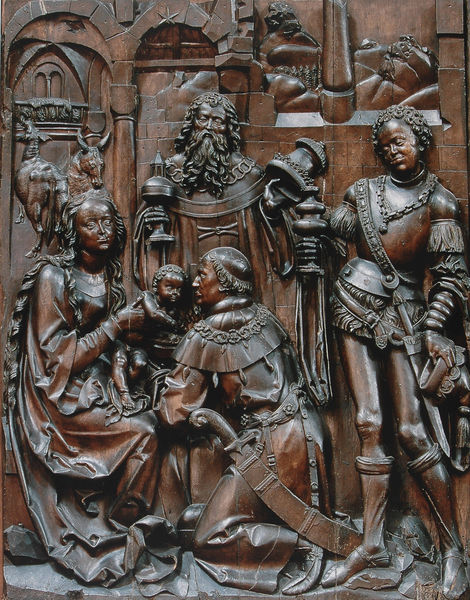
Titel: Hochaltar aus der Karmeliterkirche Maria Himmelfahrt in Nürnberg, linker Flügel (Detail)
Künstler: Veit Stoß
Standort: Bamberg
Institution: Dom
Schlagwörter: mann, menschen, stadt, braun, frau, holz, männer, säule, säulen, tier, bart, wand, bibel, diener, falten, kleidung, steine, vollbart, haare, kelch, sitzend, stehend, kind, mutter, locken, mittelscheitel, esel, pferd, engel, skulptur, beine, relief, taille, bogen, kette, mauer, kuh, rind, baby, figuren, rundbogen, könig, soldaten, bronze, faltenwurf, knie, foto, fotografie, photographie, bögen, fugen, gefäß, stern, torbogen, schwert, säbel, waffen, knien, waffe, ritter, rüstung, altar, schnitzerei, photo, brustpanzer, christus, jesus, toga, knieend, kniend, krieger, weihrauch, stall, mohr, könige, verehrung, maria, madonna, anbetung, mutter gottes, ochse, ziege, schnitzwerk, gewandfalten, josef, joseph, geburt, krippe, weihnacht, weihnachten, ochs, tonsur, hochrelief, jesuskind, bethlehem, betlehem, drei könige, heilige drei könige, halbrelief, anbetung der könige, gefirnist, negroid, darbietung, maria mit dem kinde, maria jesuskind, mürre, hl. dreikönoge, holz josef bart könig, schwert säbel